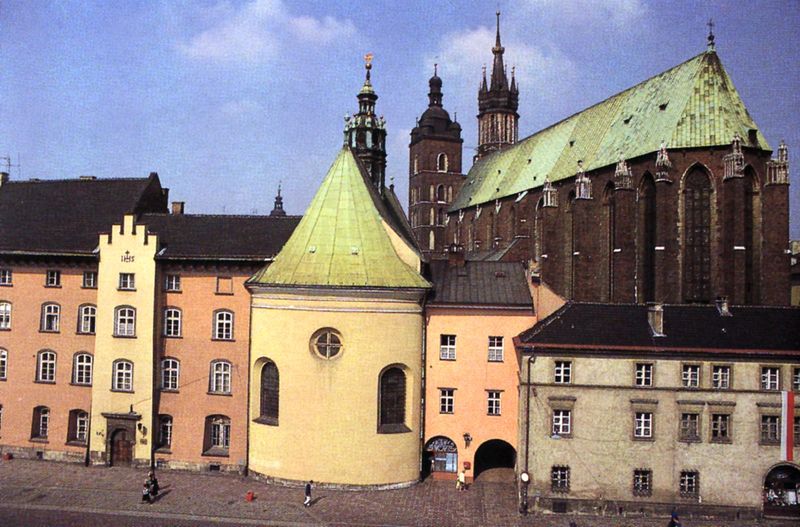
Titel: Krakau, Marienkirche
Standort: Krakau (Kraków), Marienkirche (EU - PL)
Schlagwörter: himmel, gelb, grün, menschen, stadt, fenster, straße, dach, gebäude, rot, häuser, kirche, gold, turm, farbig, fassaden, passanten, fahne, pilaster, tor, zinnen, foto, gehsteig, kreuz, türme, kupfer, stadtmauer, köln, grünspan